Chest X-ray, AP view. Patient: 48 years old, sex M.
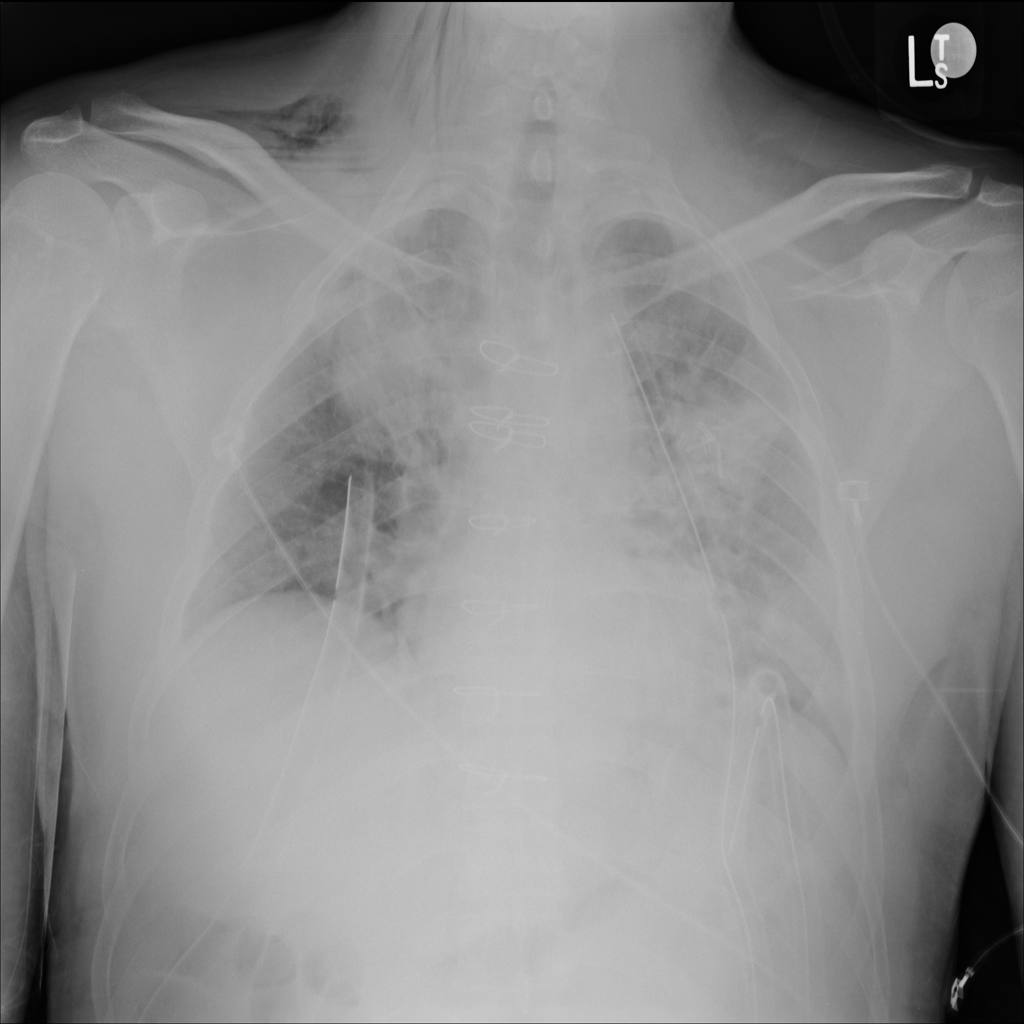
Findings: No Finding